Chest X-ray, PA view. Patient: 61 years old, sex M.
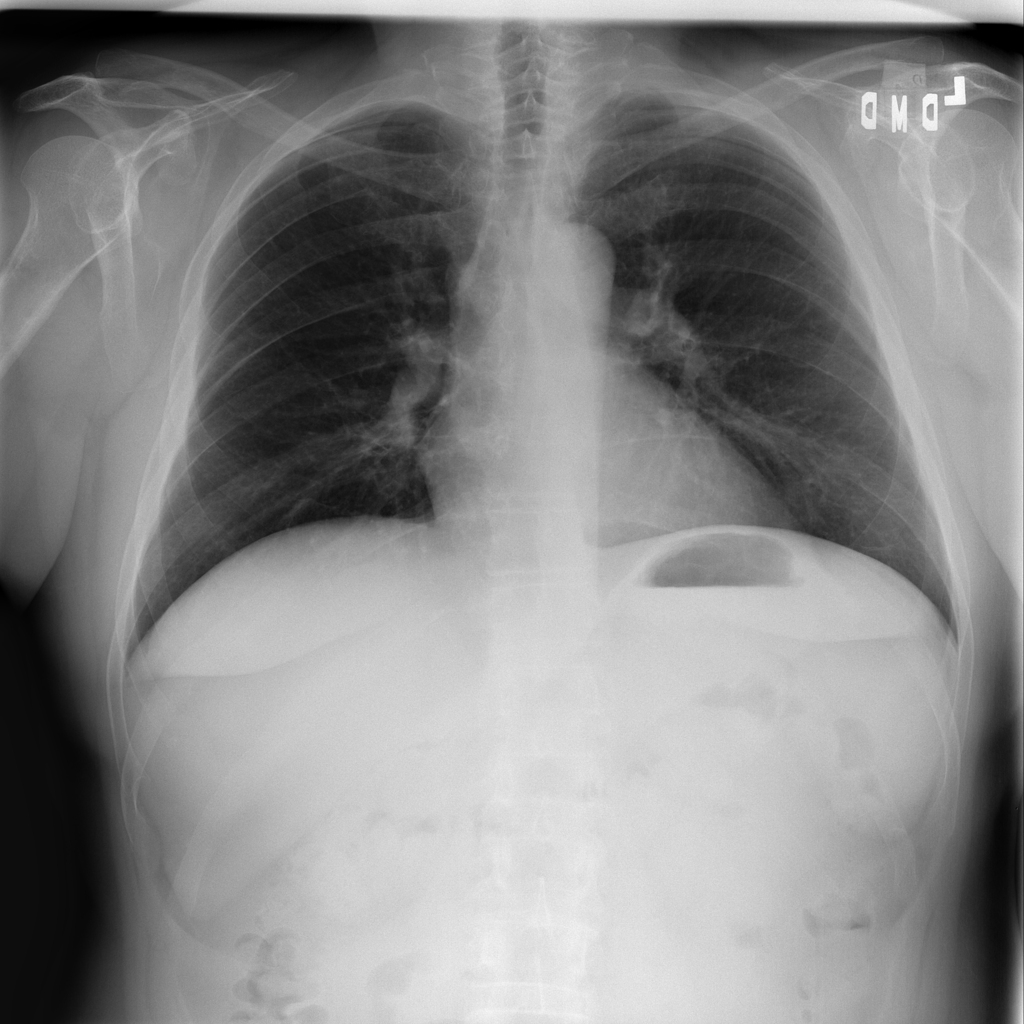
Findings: No Finding